Question: I know it is possible to style a '<hr>' element, however I don't know how to achieve following look:

it might be hard to see, basically it should look like (going in horizontal drection) 5px dark brown, light brown, 5px dark brown, also there is background in the image around hr to make it stand out more, it is not part of design. Is this achievable with css (if so how) or do I need to use graphics?
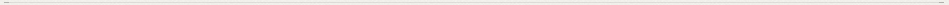
Answer: Here is one way:
'''
<hr style="border:0;height:1px;background: #dfded9; border-right: 5px solid #b2b1ae;border-left: 5px solid #b2b1ae">
'''
<URL>